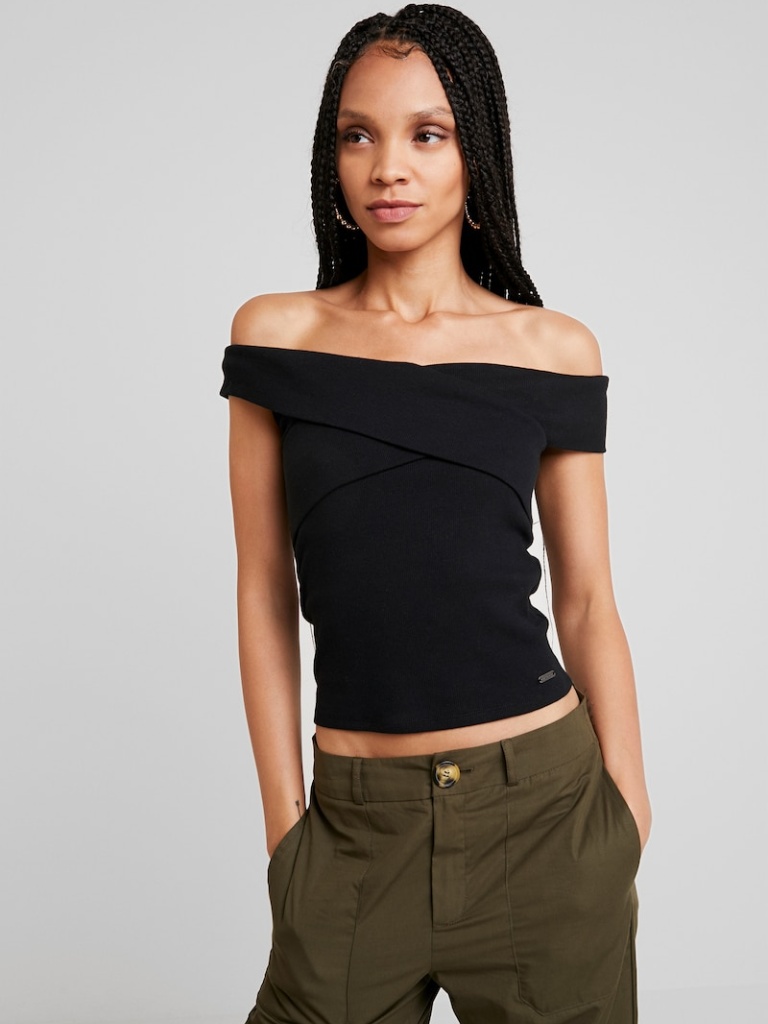
knit tight sleeveless waist length Untucked off-shoulder blouse